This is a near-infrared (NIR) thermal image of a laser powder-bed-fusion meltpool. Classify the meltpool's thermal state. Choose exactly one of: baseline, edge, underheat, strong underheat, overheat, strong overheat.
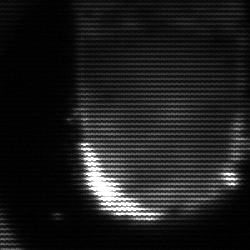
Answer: baseline